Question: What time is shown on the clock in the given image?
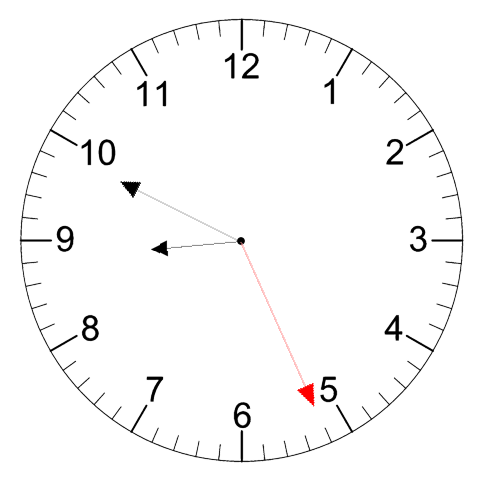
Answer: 08:49:26